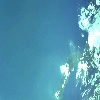
Label: water